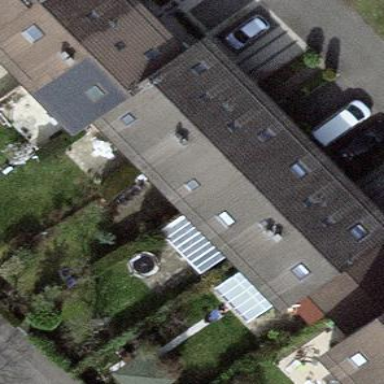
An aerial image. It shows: Garden surrounded by fence.